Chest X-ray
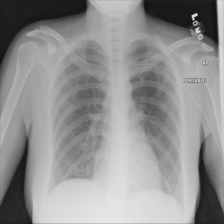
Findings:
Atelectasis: negative
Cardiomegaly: negative
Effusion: negative
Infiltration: negative
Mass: negative
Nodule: negative
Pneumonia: negative
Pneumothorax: negative
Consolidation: negative
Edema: negative
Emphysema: negative
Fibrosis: negative
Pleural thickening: negative
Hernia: negative